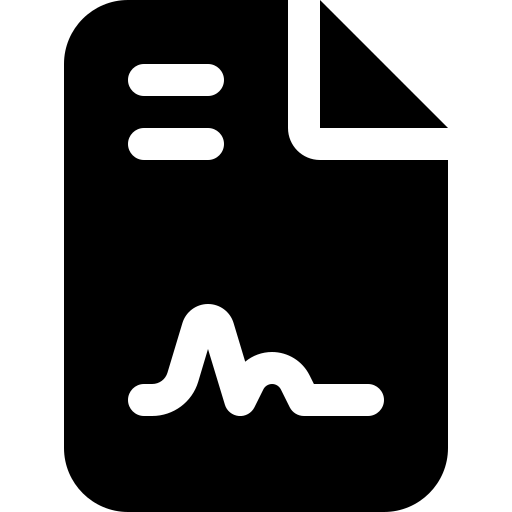
Tags: icon, FontAwesome, fa-icon, solid, file, contract